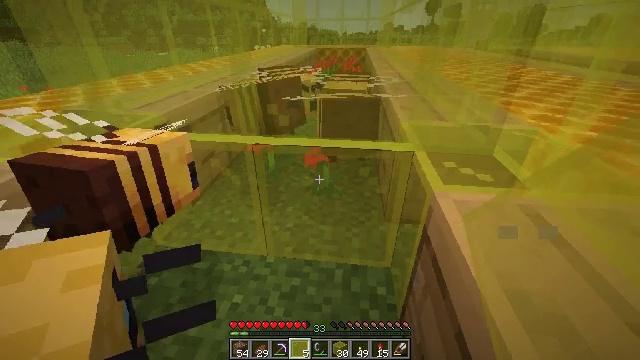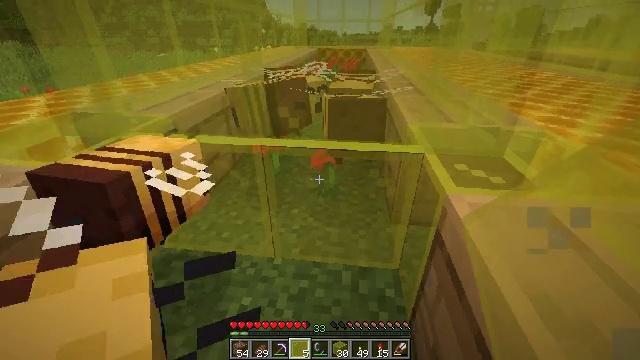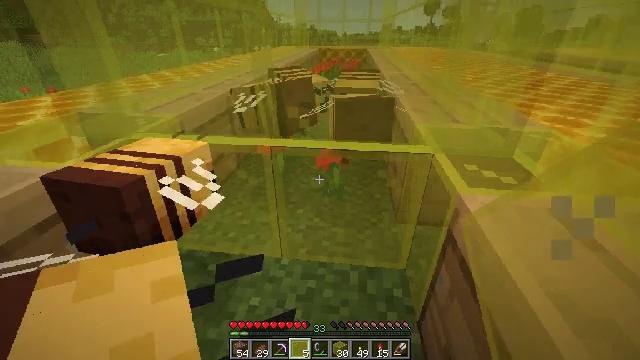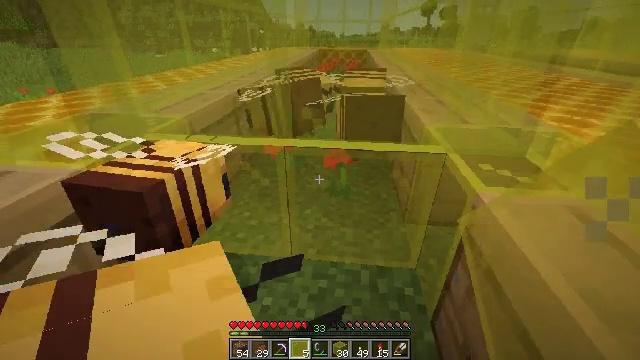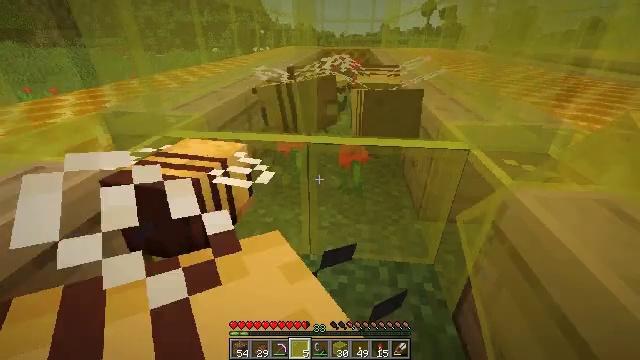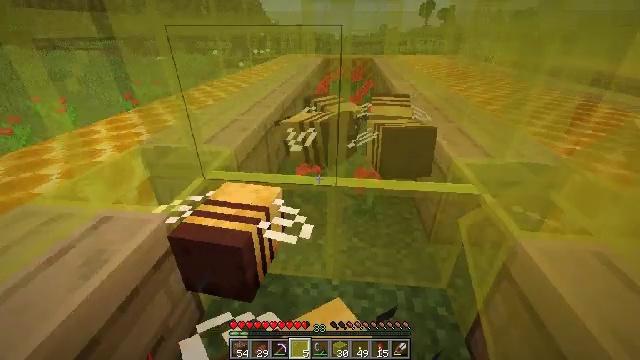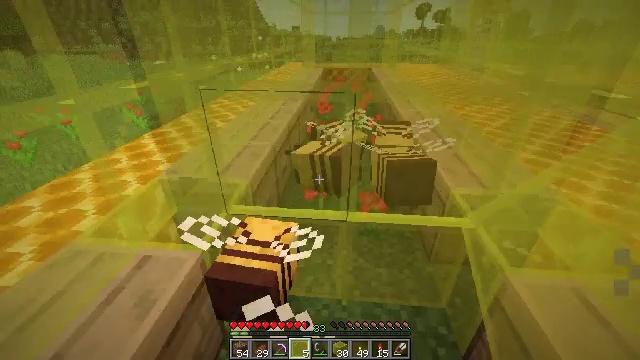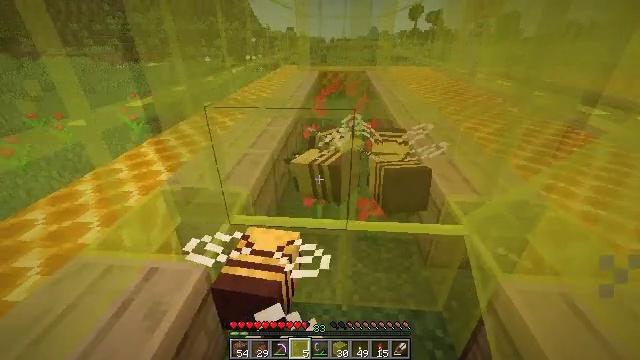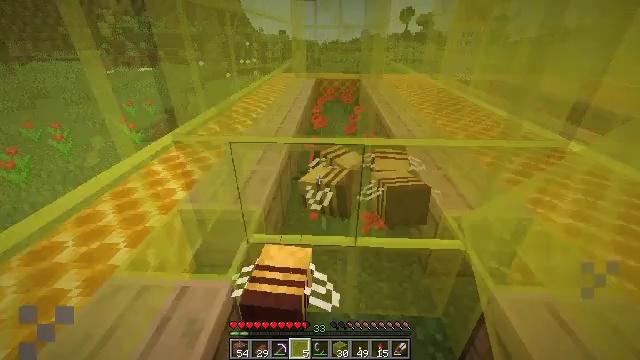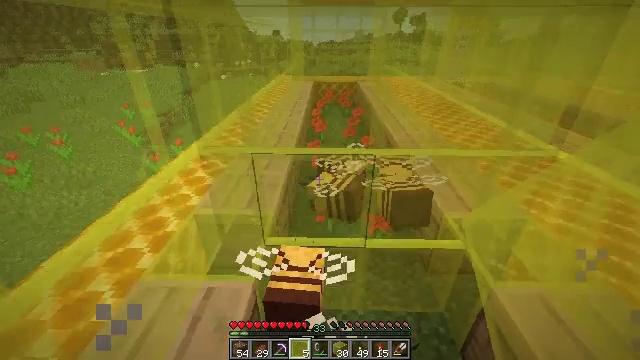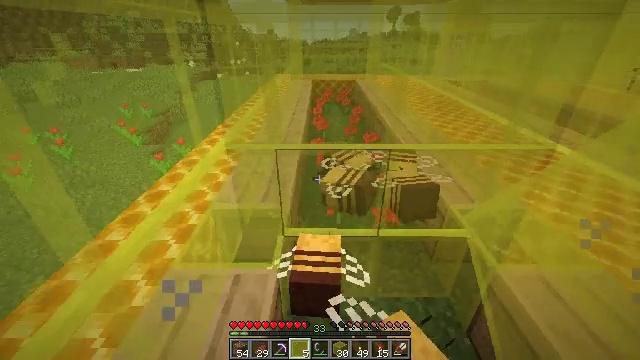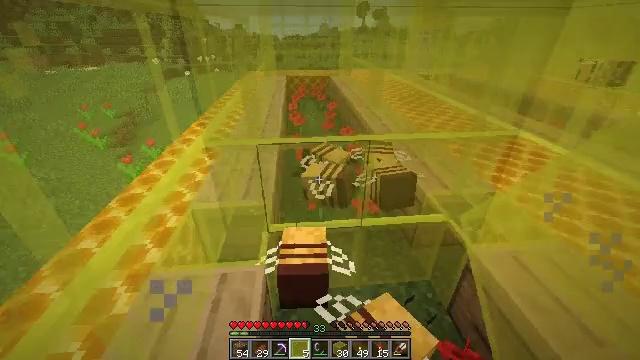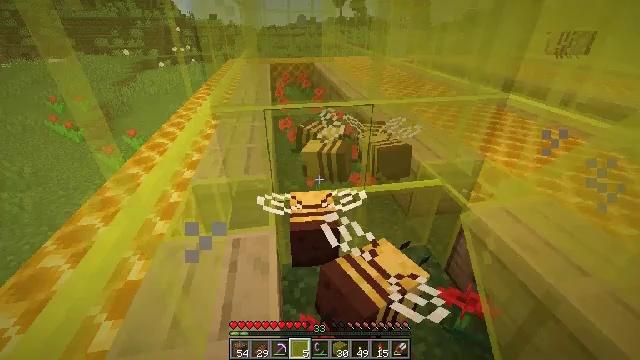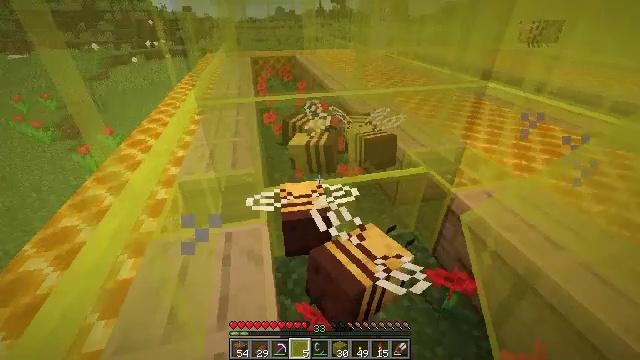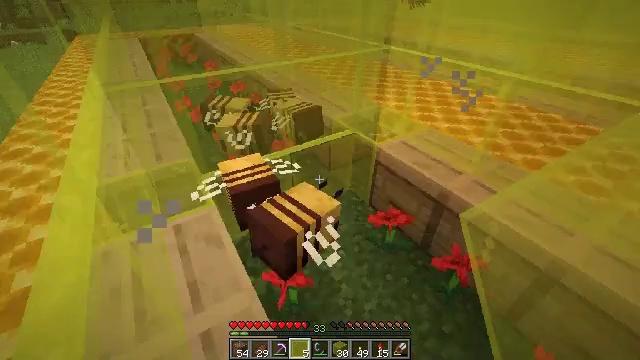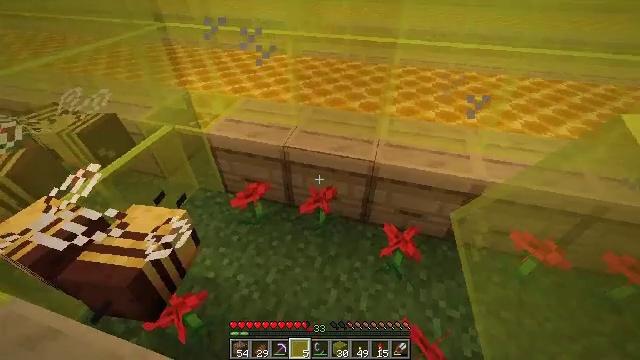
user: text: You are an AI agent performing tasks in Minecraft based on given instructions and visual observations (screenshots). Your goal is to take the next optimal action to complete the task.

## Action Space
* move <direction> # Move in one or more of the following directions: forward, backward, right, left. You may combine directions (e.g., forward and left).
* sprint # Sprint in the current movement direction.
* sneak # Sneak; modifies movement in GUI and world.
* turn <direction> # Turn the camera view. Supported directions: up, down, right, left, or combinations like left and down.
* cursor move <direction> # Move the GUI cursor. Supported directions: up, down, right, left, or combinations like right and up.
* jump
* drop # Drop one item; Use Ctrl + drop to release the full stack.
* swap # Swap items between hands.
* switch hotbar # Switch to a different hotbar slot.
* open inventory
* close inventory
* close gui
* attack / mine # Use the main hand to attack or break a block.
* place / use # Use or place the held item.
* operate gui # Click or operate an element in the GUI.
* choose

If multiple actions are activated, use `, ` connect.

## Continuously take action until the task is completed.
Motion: motion action
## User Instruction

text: Collect yellow stained glass blocks by breaking them.
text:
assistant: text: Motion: move left
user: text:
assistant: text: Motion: move left
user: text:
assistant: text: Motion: move left
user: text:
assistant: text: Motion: move left
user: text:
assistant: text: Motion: move left, jump
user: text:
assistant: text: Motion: move left, jump
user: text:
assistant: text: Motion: move left, turn right, jump
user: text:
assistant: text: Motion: move left, turn right, jump
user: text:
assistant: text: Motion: move left, turn right
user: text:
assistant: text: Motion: move left, turn right
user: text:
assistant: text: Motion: move left, turn right
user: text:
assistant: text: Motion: turn right and down
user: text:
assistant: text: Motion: turn right and down
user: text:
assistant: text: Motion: turn right and down
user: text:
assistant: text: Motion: turn right and down
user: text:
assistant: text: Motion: turn up
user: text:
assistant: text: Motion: no_op
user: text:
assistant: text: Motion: turn right
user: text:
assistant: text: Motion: turn right and down
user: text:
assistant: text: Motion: turn down
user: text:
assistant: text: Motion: turn left and down
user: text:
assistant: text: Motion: turn left and down
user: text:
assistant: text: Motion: turn left
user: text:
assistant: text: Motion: turn left
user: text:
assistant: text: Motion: no_op
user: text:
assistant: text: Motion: no_op
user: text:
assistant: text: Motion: no_op
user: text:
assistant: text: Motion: no_op
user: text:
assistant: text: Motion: no_op
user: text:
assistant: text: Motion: open inventory